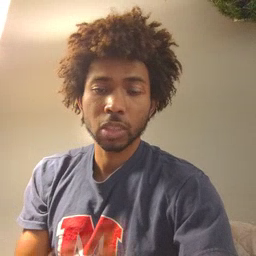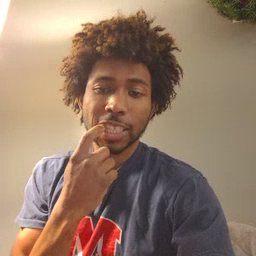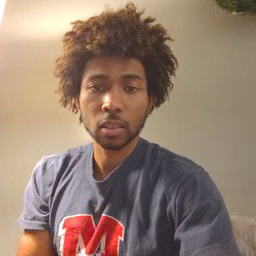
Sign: tooth